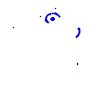
Particle: proton